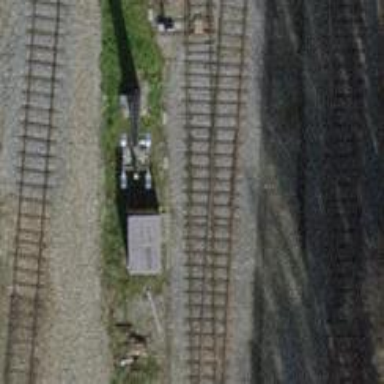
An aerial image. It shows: Single railway spur track.